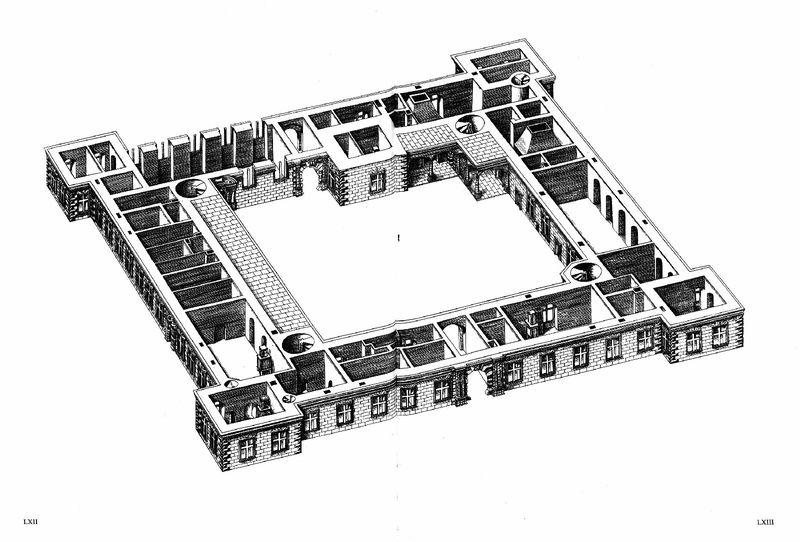
Titel: Schloss Johannisburg zu Aschaffenburg
Künstler: Georg Ridinger
Standort: Aschaffenburg, Schloss (EU - D - Bayern)
Schlagwörter: fenster, schwarz, skizze, zeichnung, zimmer, gebäude, architektur, stein, türen, mauer, grafik, graphik, hof, tor, innenhof, rechteck, türme, festung, schwarz-weiß, räume, entwurf, ecken, tore, schloß, plan, quadrat, quadratisch, grundriss, atrium, grunriss, erdgeschoss, komplex, gebäudeplan, wendeltreppen, ecktürme, säle, grundmauern, hod, quafrat